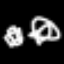
Label: octagon